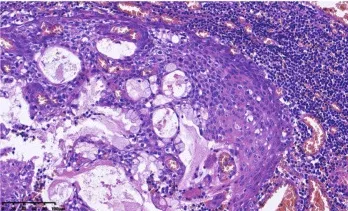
Microscopic features of Case 1. Scattered mucus cells were interspersed in the epithelium;. Nested epithelial hyperplasia was evident in some areas, consisting of squamoid cells, mucous cells, and ,intermediate cells.
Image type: pathology (h&e)